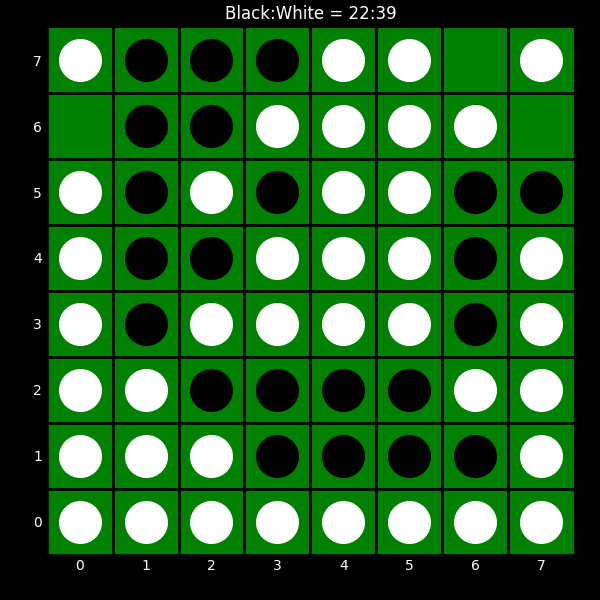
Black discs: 22
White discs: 39